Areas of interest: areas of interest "Yingcheng Water District"
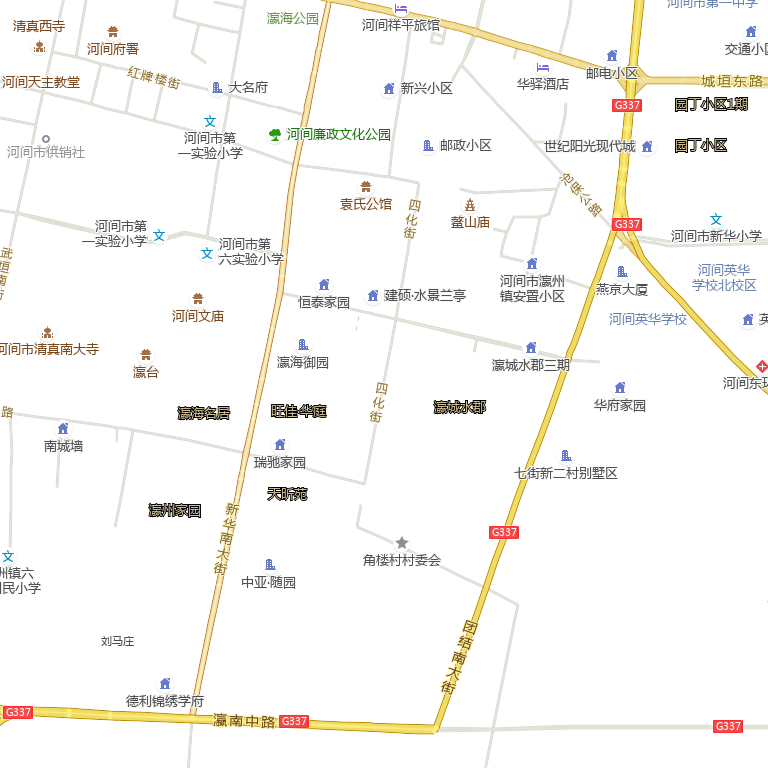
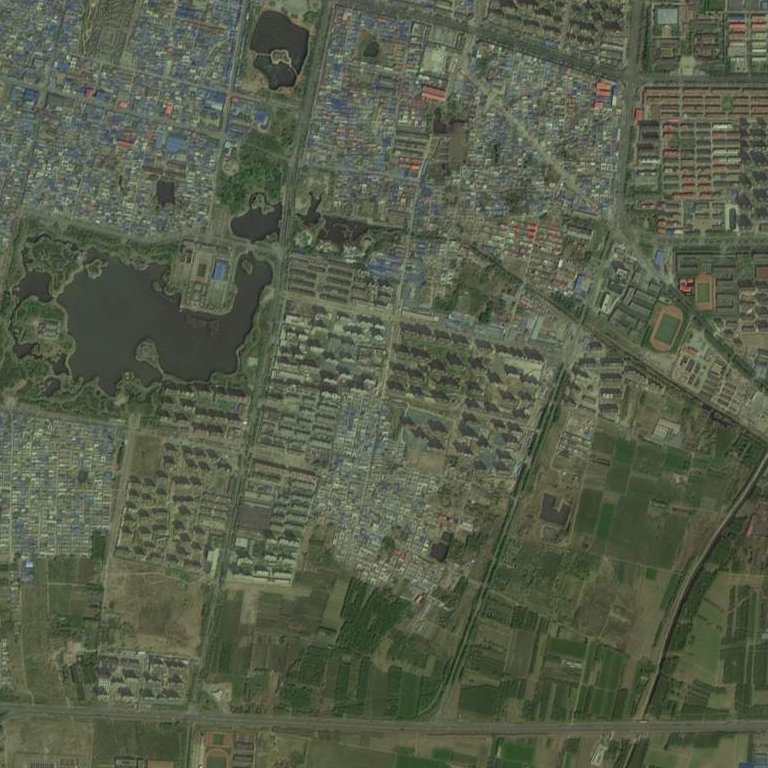